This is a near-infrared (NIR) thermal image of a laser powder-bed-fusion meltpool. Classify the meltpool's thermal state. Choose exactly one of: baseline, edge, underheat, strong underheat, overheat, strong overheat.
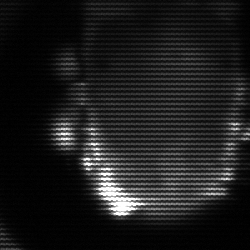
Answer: baseline